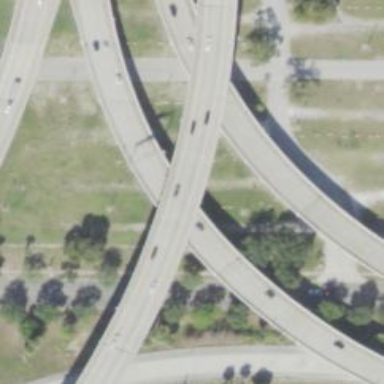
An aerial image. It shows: Bridge over motorway.